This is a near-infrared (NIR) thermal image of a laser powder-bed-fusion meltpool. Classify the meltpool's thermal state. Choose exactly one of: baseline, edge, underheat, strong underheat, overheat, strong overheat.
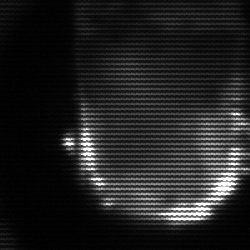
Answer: baseline